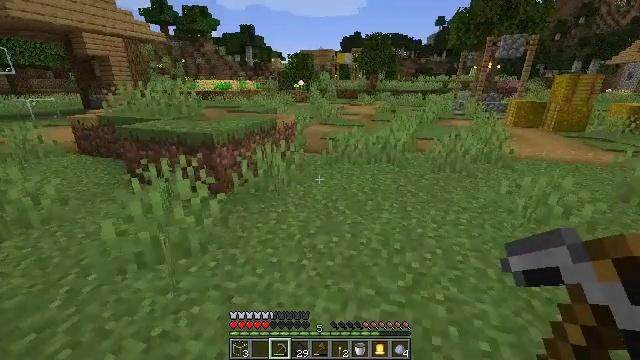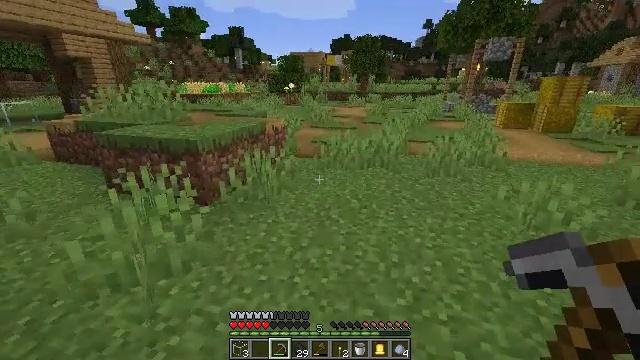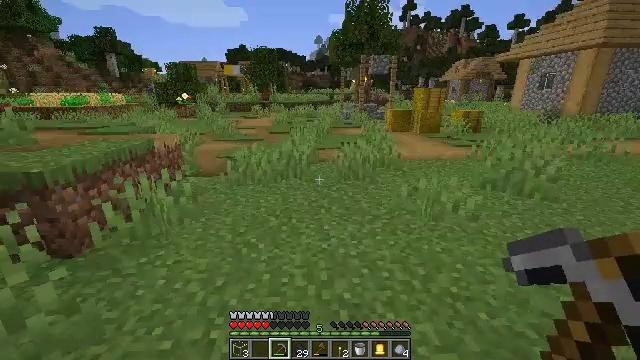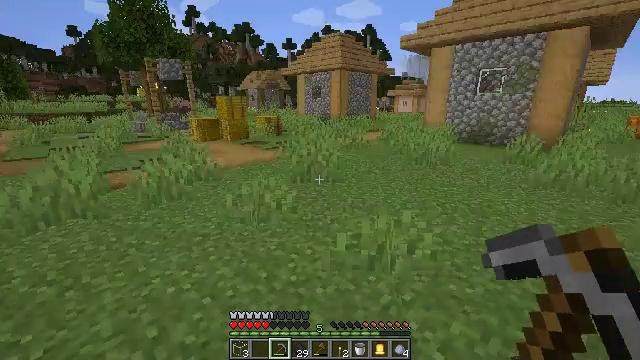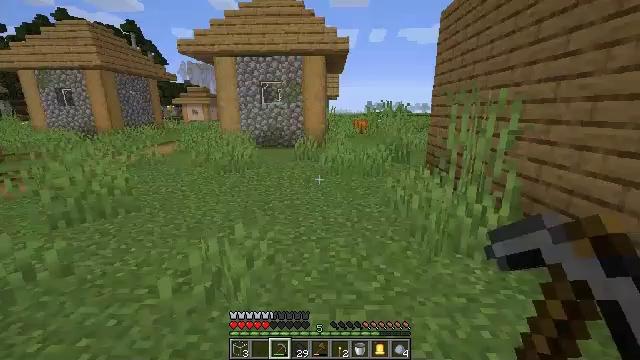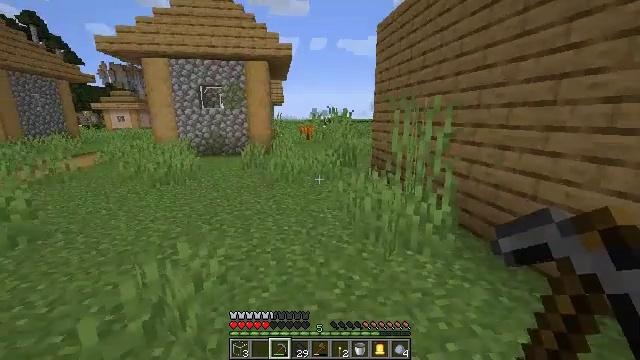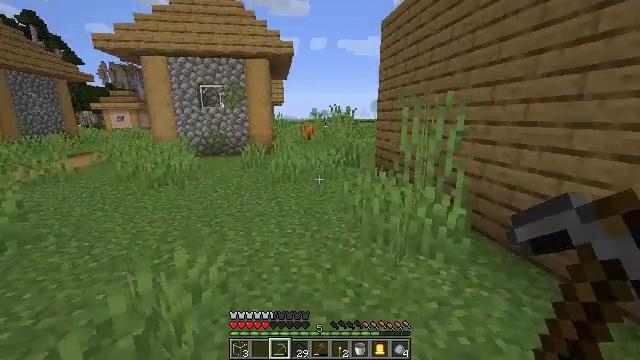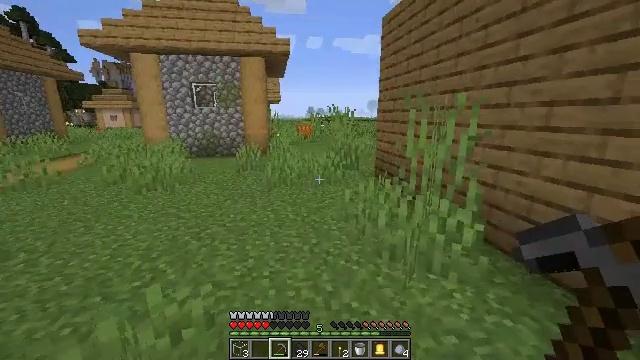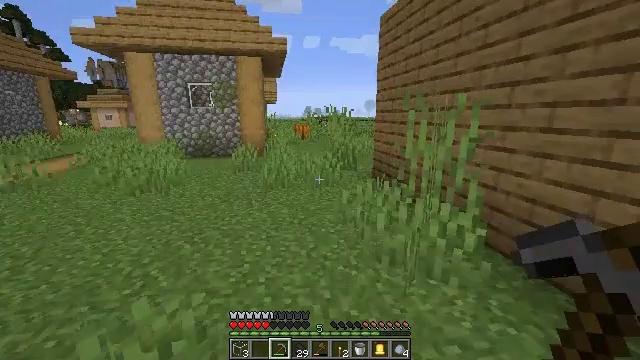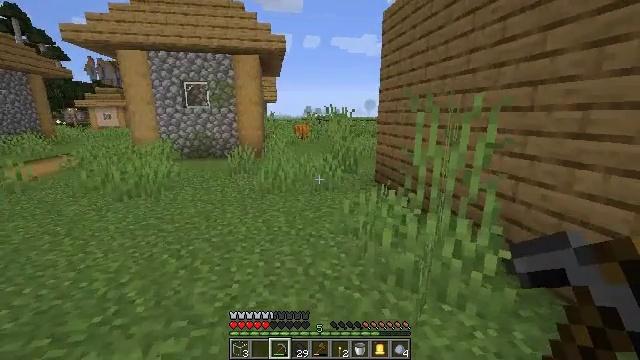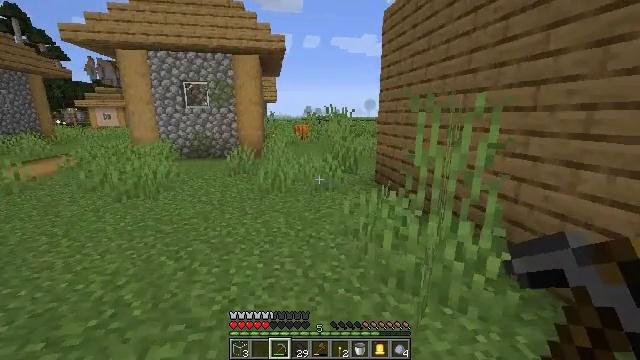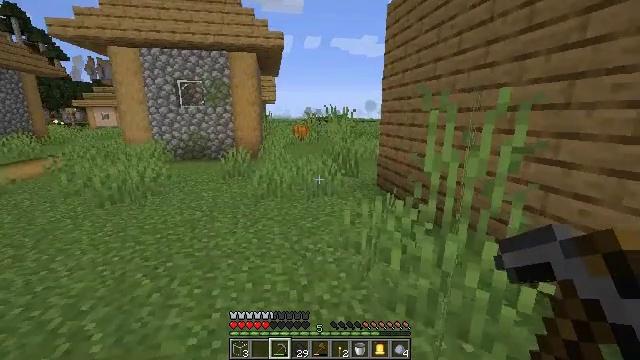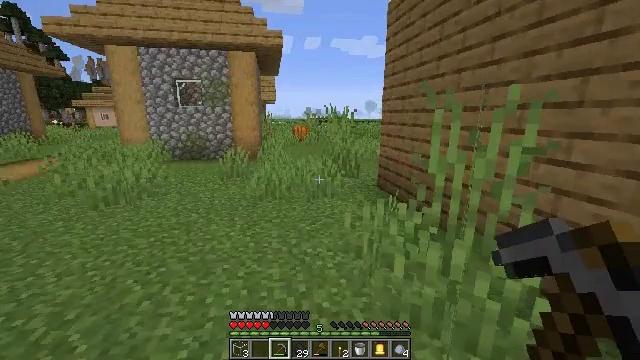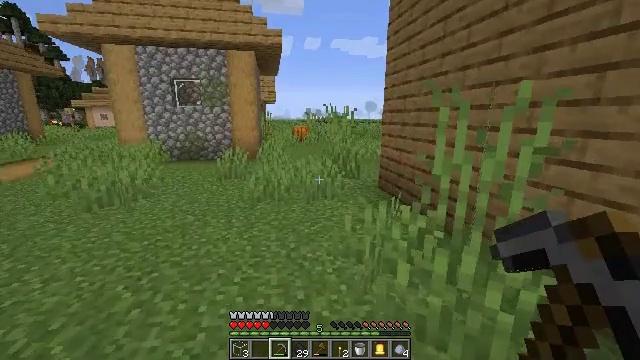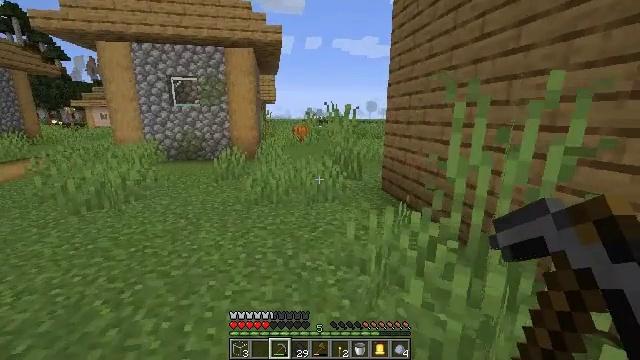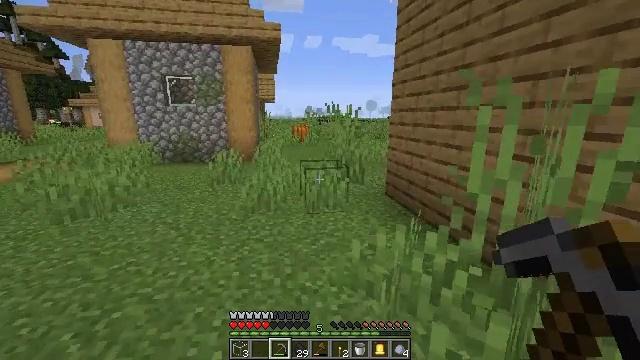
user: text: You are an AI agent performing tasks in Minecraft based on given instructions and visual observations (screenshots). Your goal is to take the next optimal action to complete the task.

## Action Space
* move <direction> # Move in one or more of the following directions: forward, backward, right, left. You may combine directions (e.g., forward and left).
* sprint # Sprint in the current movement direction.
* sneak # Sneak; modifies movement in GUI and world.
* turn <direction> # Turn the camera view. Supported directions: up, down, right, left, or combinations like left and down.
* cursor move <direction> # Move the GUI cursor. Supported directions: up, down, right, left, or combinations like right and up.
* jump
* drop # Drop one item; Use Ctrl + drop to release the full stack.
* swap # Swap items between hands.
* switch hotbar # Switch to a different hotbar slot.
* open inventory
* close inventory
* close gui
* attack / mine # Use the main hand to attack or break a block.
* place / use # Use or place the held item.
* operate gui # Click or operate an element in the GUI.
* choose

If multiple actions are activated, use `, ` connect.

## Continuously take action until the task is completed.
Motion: motion action
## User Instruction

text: Break the oak slab to get it back.
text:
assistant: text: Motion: move forward, turn right
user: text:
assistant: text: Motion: move forward, turn right and up
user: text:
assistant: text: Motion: move forward, turn right and up
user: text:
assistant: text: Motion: move forward, turn right and up
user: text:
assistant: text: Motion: move forward, turn right and up
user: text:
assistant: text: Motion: move forward
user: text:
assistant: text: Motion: move forward
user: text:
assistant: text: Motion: move forward
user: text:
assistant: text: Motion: move forward
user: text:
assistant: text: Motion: move forward
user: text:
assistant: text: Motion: move forward
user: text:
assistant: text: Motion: move forward
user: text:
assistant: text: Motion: move forward
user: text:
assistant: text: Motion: move forward
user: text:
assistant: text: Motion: move forward
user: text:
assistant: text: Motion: move forward
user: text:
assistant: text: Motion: move forward
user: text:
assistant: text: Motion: move forward
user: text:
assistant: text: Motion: move forward, jump
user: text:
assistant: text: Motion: move forward, jump
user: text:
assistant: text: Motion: move forward, jump
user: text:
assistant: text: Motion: move forward, jump
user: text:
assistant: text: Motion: move forward, jump
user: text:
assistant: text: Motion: move forward, jump
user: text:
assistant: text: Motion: move forward, jump
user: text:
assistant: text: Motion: move forward, jump
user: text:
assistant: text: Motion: move forward, jump
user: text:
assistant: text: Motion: move forward, jump
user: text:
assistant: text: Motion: move forward, jump
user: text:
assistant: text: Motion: move forward and move left, jump